Question: I currently have:
'''
$('.tweet').text(function (_, text) {
var exp = /(#(\S+))/g;
return text.replace(exp, '<a href="http://twitter.com/#!/search/%23$2">
'$1
</a>'
);
});
'''
This create the essentially something like:
'<a href="http://twitter.com/#!/search/%23data">#data </a>'
but it still displays as text and not a link.
Image example:

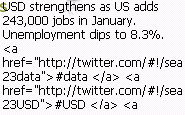
Answer: Use <URL>.
If you use '.text()', your HTML will be escaped:
> We need to be aware that this method escapes the string provided as
necessary so that it will render correctly in HTML. To do so, it calls
the DOM method .createTextNode(), which replaces special characters
with their HTML entity equivalents (such as '&lt;' for <).
<URL>